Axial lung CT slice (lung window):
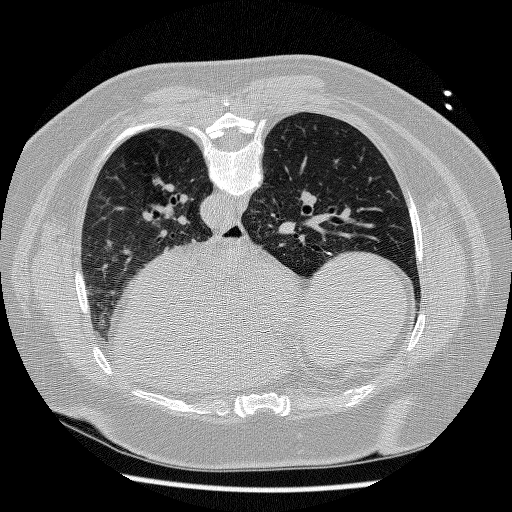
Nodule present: no